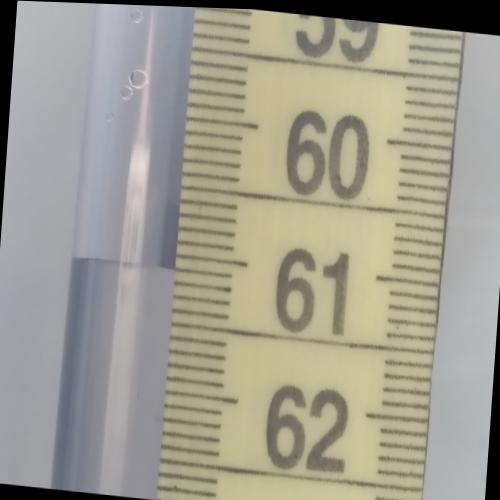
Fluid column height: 61.1 cm